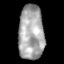
Tissue: skin
Cell type: Epithelial cells
Senescence score: 0.2504
Nuclear area (px): 1367
Mean DAPI intensity: 166.406